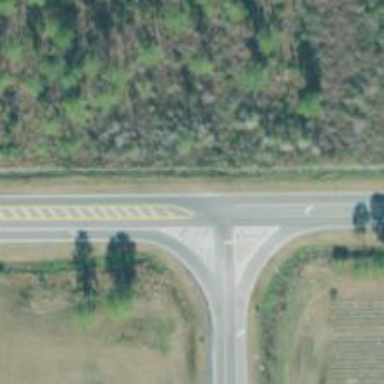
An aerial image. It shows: Stop road.